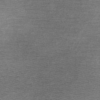
Label: dusty